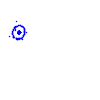
Particle: pion